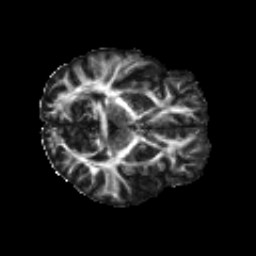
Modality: FA
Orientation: axial
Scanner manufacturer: siemens
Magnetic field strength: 3 T
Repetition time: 4.16 s
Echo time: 0.0806 s